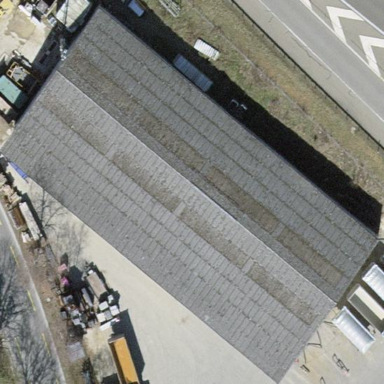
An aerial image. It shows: Gabled commercial building with metal roof. The roof is gray in color and oriented along the building.